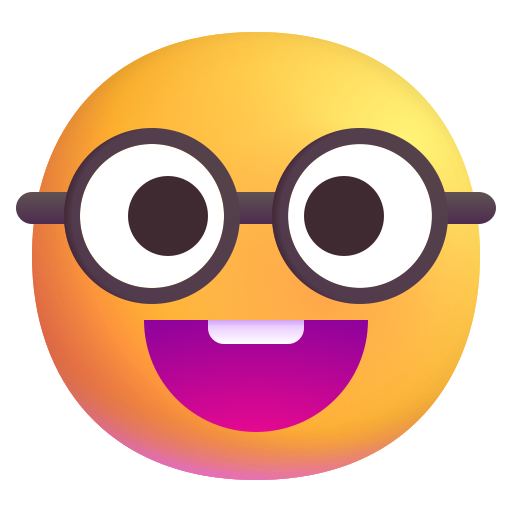
nerd face color